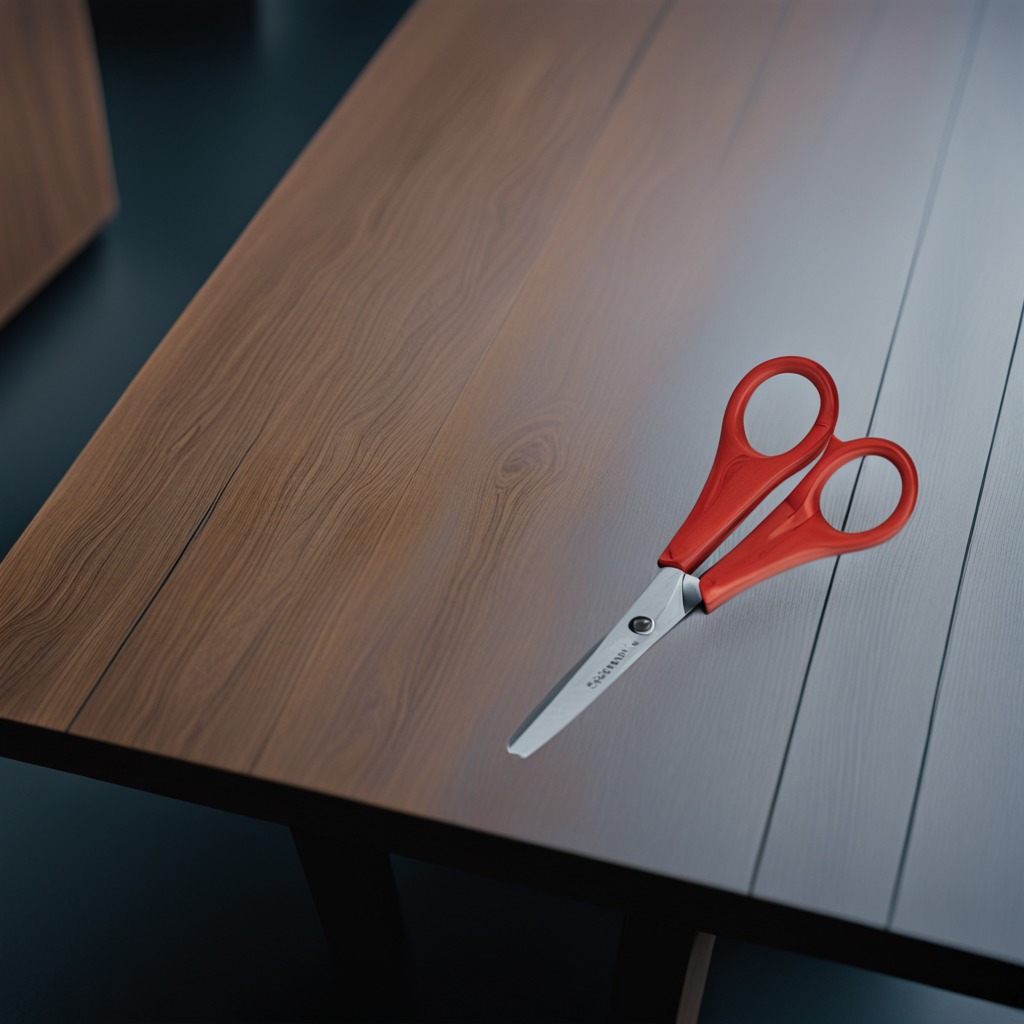
A scissor lies on a table in a small garage at twilight.